Current action and preconditions to check: trajectory_clear

Your task: For each precondition in the list above, predict whether it will hold at this action.

Consider the current scene as observed from the mobile robot's camera, and analyze the predicted future states of all dynamic agents (e.g., people, animals, vehicles, or any moving entities) within the NEXT SECOND.

IMPORTANT: Only answer "very likely" if you are absolutely certain—based on strong, clear evidence—that a dynamic agent will violate the precondition in the predicted future state. Do NOT answer "very likely" for unlikely, ambiguous, or low-probability risks.

Ask yourself for each precondition: Is there a high probability, with clear and convincing evidence, that the predicted future states of any dynamic agent will interfere with the predicted future state of the currently executing action within the NEXT SECOND, causing that precondition to fail?

Assess the risk level based on these predictions. Use "likely" or "very likely" if motions create a clear risk of interference.

Use "neutral" or "improbable" if agents are nearby but their predicted paths are clearly diverging or non-conflicting.

Failure Risk Categories: "very improbable", "improbable", "neutral", "likely", "very likely"

Answer Format: Output ONLY the probability_of_failure value from these categories: "very improbable", "improbable", "neutral", "likely", "very likely"

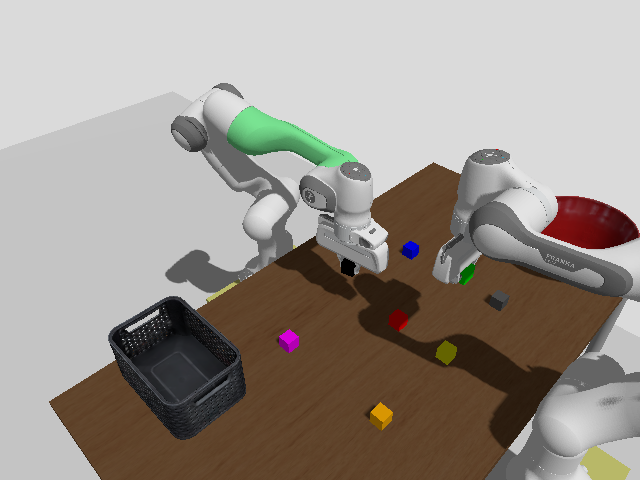

Answer: improbable